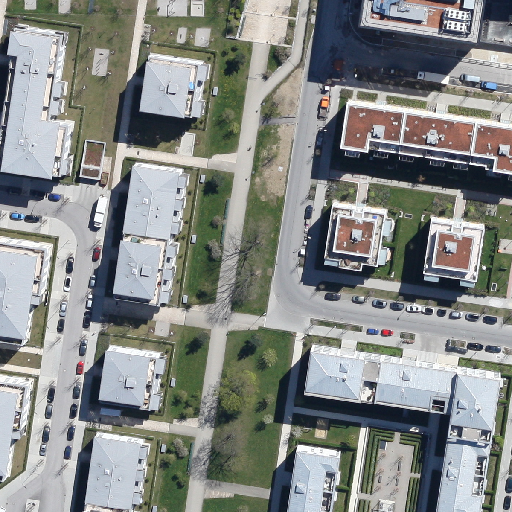
Referring expression: vehicle in the parking area